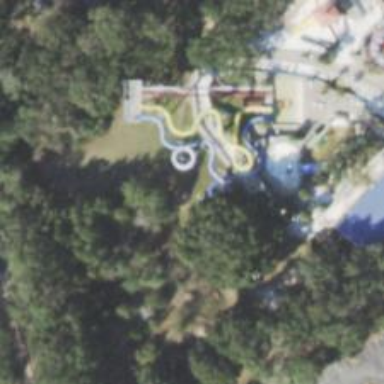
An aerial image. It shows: Water slide attraction.